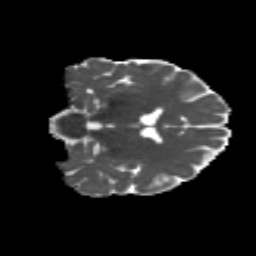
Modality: MD
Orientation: coronal
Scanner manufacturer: siemens
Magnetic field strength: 3 T
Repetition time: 4.16 s
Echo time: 0.0806 s